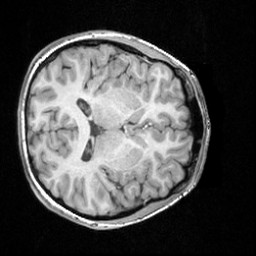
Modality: T1w
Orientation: axial
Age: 26
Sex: female
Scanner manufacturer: siemens
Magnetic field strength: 3 T
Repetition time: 1.62 s
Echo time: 0.003 s